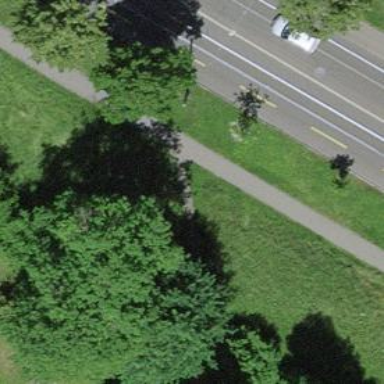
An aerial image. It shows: Paved footway.